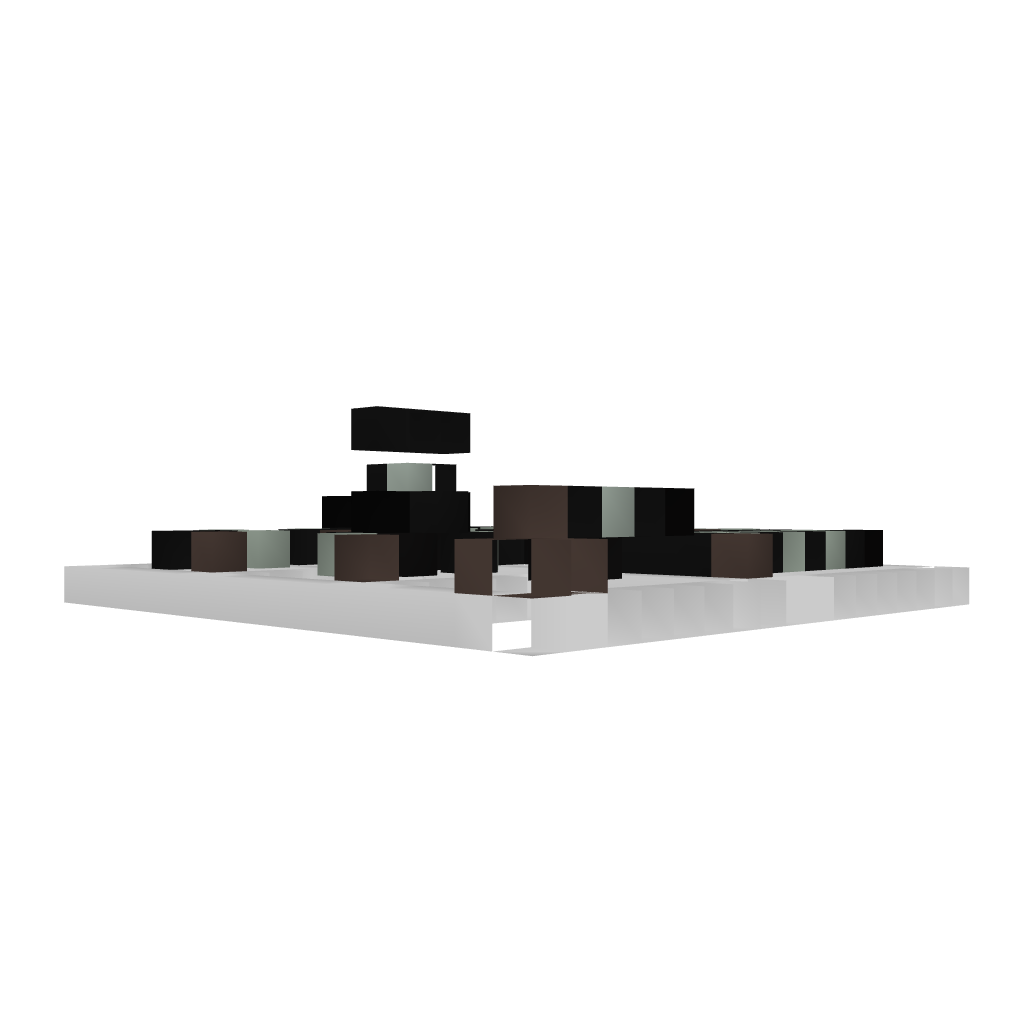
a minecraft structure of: components